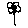
Label: flower